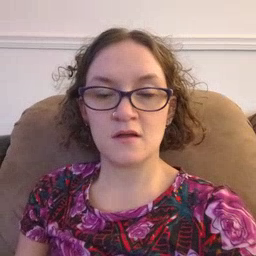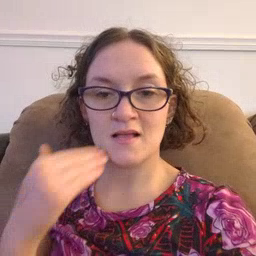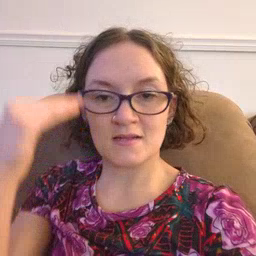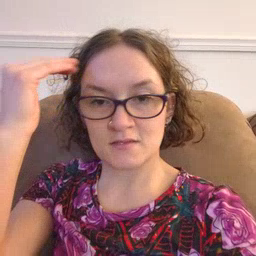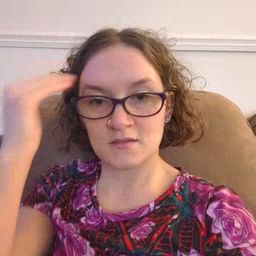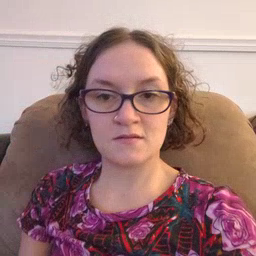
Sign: head